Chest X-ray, PA view. Patient: 66 years old, sex F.
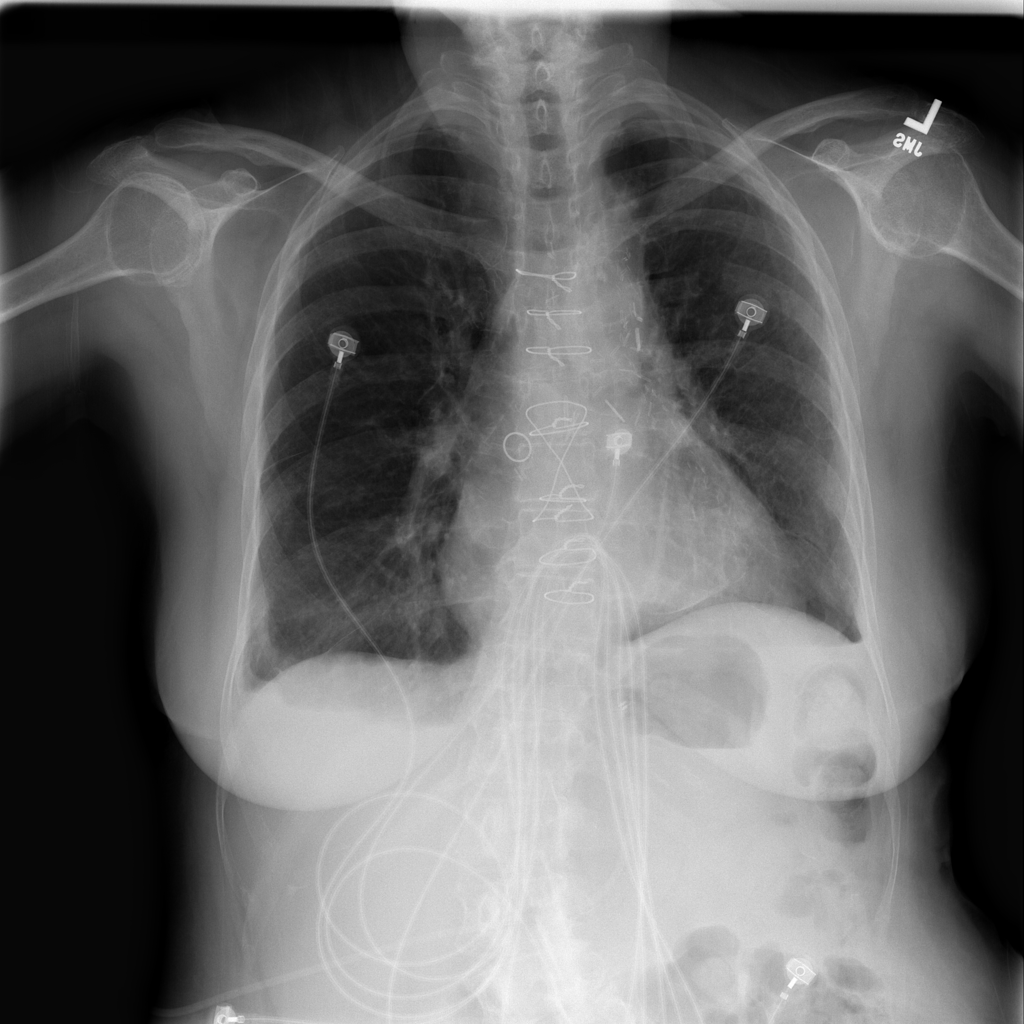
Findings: Effusion